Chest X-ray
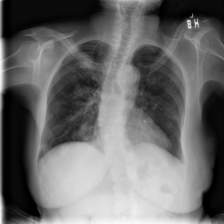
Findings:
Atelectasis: negative
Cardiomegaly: negative
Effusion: negative
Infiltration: positive
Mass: negative
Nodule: negative
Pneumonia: negative
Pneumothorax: negative
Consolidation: negative
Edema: negative
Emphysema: negative
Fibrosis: negative
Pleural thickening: negative
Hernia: negative